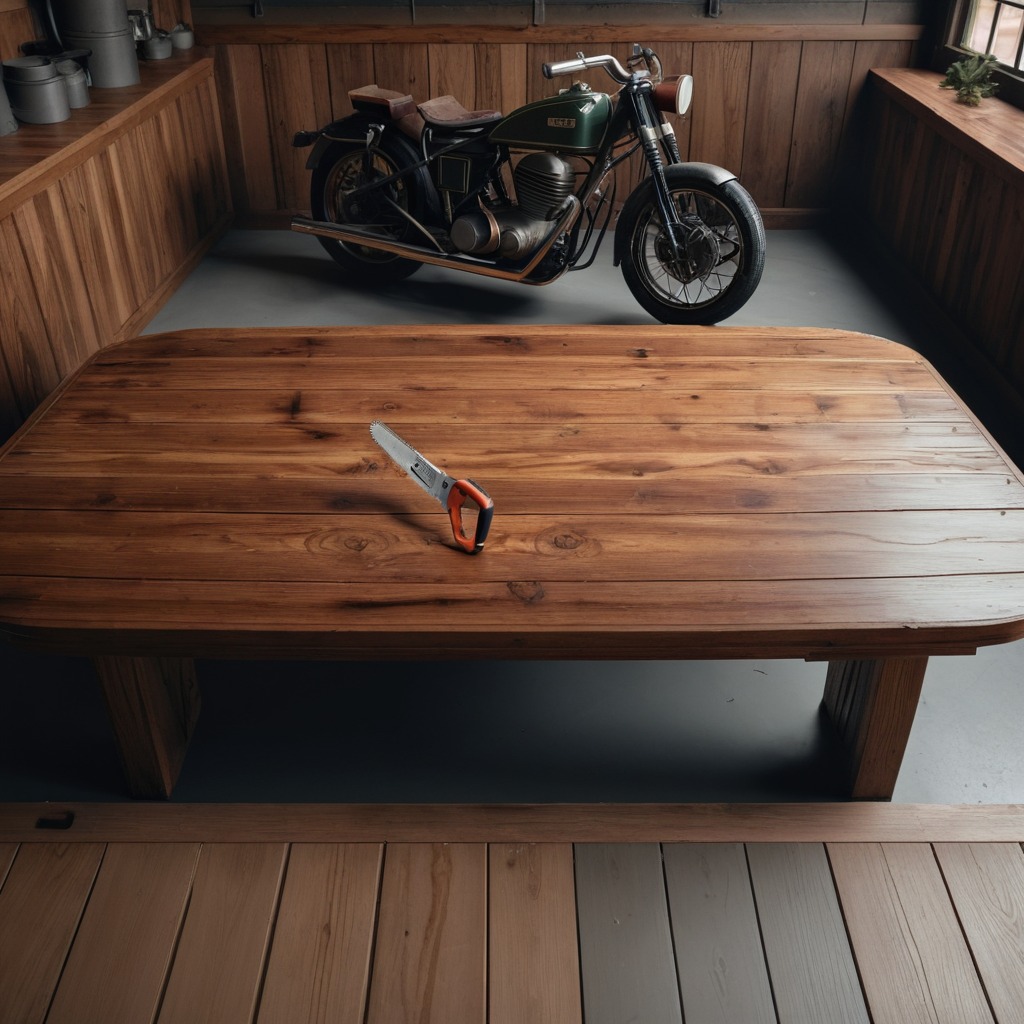
A handheld metal saw is lying on an oil-spilled wooden table in a vintage motorcycle garage.